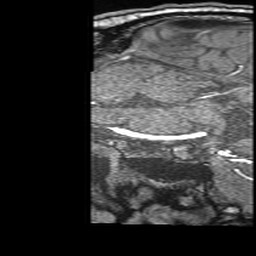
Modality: angio
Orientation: sagittal
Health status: ill
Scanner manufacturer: siemens
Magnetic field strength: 3 T
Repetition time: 0.021 s
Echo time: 0.00343 s